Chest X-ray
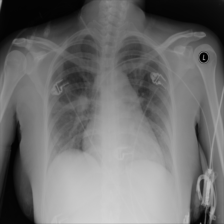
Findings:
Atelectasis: negative
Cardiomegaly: negative
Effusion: negative
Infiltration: negative
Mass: negative
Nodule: negative
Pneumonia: negative
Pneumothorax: negative
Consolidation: negative
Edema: negative
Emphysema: negative
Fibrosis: negative
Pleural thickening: negative
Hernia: negative